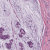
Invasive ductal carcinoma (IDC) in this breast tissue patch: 1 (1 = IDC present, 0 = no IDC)